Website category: sports
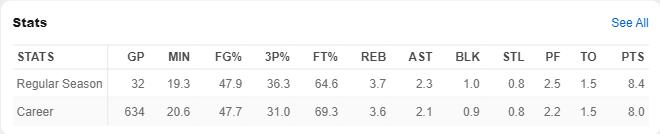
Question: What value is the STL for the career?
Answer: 0.8

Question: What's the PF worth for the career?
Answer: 2.2

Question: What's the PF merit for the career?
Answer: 2.2

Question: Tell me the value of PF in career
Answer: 2.2

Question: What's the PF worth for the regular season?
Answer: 2.5

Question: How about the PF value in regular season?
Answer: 2.5

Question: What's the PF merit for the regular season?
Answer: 2.5

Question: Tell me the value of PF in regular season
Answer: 2.5

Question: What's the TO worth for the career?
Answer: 1.5

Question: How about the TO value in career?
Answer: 1.5

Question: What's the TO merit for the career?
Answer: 1.5

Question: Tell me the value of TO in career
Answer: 1.5

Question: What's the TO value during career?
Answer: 1.5

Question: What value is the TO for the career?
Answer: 1.5

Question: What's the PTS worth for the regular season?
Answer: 8.4

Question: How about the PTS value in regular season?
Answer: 8.4

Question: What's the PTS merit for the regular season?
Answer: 8.4

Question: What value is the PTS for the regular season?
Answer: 8.4

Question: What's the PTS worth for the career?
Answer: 8.0